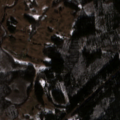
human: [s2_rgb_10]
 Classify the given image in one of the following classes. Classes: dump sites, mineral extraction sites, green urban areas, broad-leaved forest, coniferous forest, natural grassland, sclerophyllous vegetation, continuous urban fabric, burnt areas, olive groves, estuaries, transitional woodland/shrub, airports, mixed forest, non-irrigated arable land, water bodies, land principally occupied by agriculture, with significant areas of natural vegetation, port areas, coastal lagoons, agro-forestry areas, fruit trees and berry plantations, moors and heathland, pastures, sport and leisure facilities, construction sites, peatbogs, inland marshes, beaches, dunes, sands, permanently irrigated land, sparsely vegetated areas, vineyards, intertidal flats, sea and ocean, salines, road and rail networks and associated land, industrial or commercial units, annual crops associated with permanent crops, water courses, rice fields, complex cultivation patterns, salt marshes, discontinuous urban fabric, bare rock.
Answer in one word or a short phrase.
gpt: non-irrigated arable land, complex cultivation patterns, land principally occupied by agriculture, with significant areas of natural vegetation, coniferous forest, mixed forest, transitional woodland/shrub